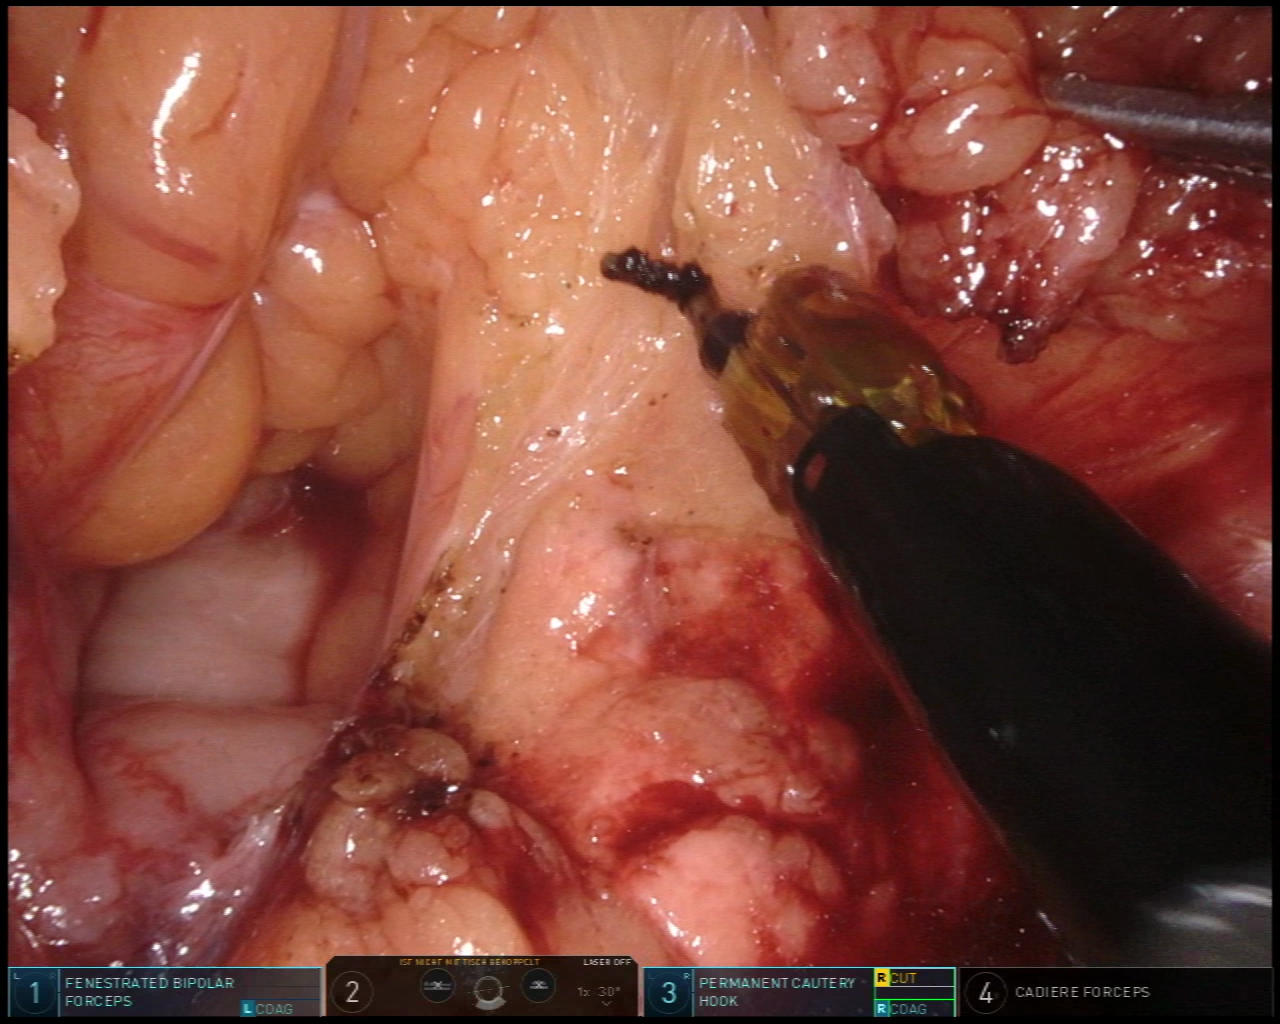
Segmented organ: stomach
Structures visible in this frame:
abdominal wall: no
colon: no
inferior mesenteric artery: no
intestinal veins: no
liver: no
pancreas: yes
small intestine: no
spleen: no
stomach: yes
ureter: no
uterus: no
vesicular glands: no